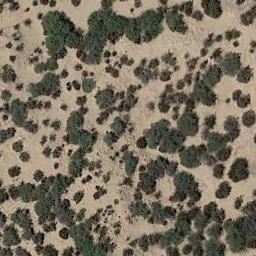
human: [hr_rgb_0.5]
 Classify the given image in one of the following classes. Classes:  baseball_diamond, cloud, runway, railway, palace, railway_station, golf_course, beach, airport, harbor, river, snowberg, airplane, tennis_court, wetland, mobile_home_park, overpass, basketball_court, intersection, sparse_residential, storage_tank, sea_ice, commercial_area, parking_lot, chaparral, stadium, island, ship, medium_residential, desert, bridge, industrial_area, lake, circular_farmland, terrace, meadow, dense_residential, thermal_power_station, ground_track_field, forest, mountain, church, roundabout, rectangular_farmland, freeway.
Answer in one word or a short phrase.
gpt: chaparral